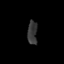
Tissue: skin
Cell type: Others
Senescence score: 0.6991
Nuclear area (px): 226
Mean DAPI intensity: 54.677